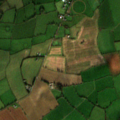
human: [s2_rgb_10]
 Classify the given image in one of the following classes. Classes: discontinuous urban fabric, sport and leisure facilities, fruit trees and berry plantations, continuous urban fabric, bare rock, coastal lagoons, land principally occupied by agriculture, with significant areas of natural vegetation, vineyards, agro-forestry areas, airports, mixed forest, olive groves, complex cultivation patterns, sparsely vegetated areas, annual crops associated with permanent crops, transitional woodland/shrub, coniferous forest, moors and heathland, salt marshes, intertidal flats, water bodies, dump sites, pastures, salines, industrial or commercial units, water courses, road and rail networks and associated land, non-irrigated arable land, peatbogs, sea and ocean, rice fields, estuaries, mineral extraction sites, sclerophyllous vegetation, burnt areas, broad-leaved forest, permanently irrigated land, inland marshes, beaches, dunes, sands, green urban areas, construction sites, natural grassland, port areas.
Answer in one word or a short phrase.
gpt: non-irrigated arable land, pastures